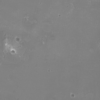
Label: not_dusty